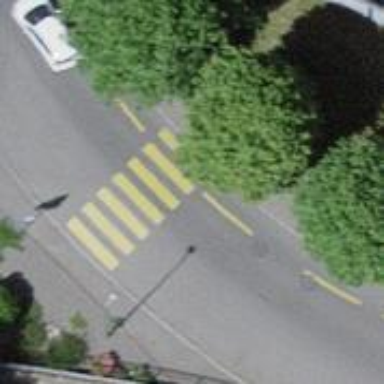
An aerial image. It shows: Kerb barrier.